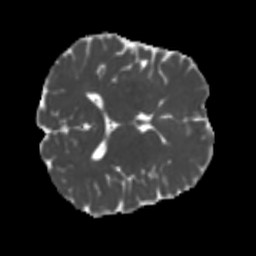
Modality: MD
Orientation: axial
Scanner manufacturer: siemens
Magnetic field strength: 3 T
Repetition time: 4 s
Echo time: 0.0594 s